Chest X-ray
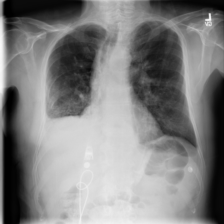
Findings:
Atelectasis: negative
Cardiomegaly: negative
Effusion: negative
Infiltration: negative
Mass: negative
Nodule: negative
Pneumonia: negative
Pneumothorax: negative
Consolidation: negative
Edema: negative
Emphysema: negative
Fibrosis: negative
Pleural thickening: negative
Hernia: negative